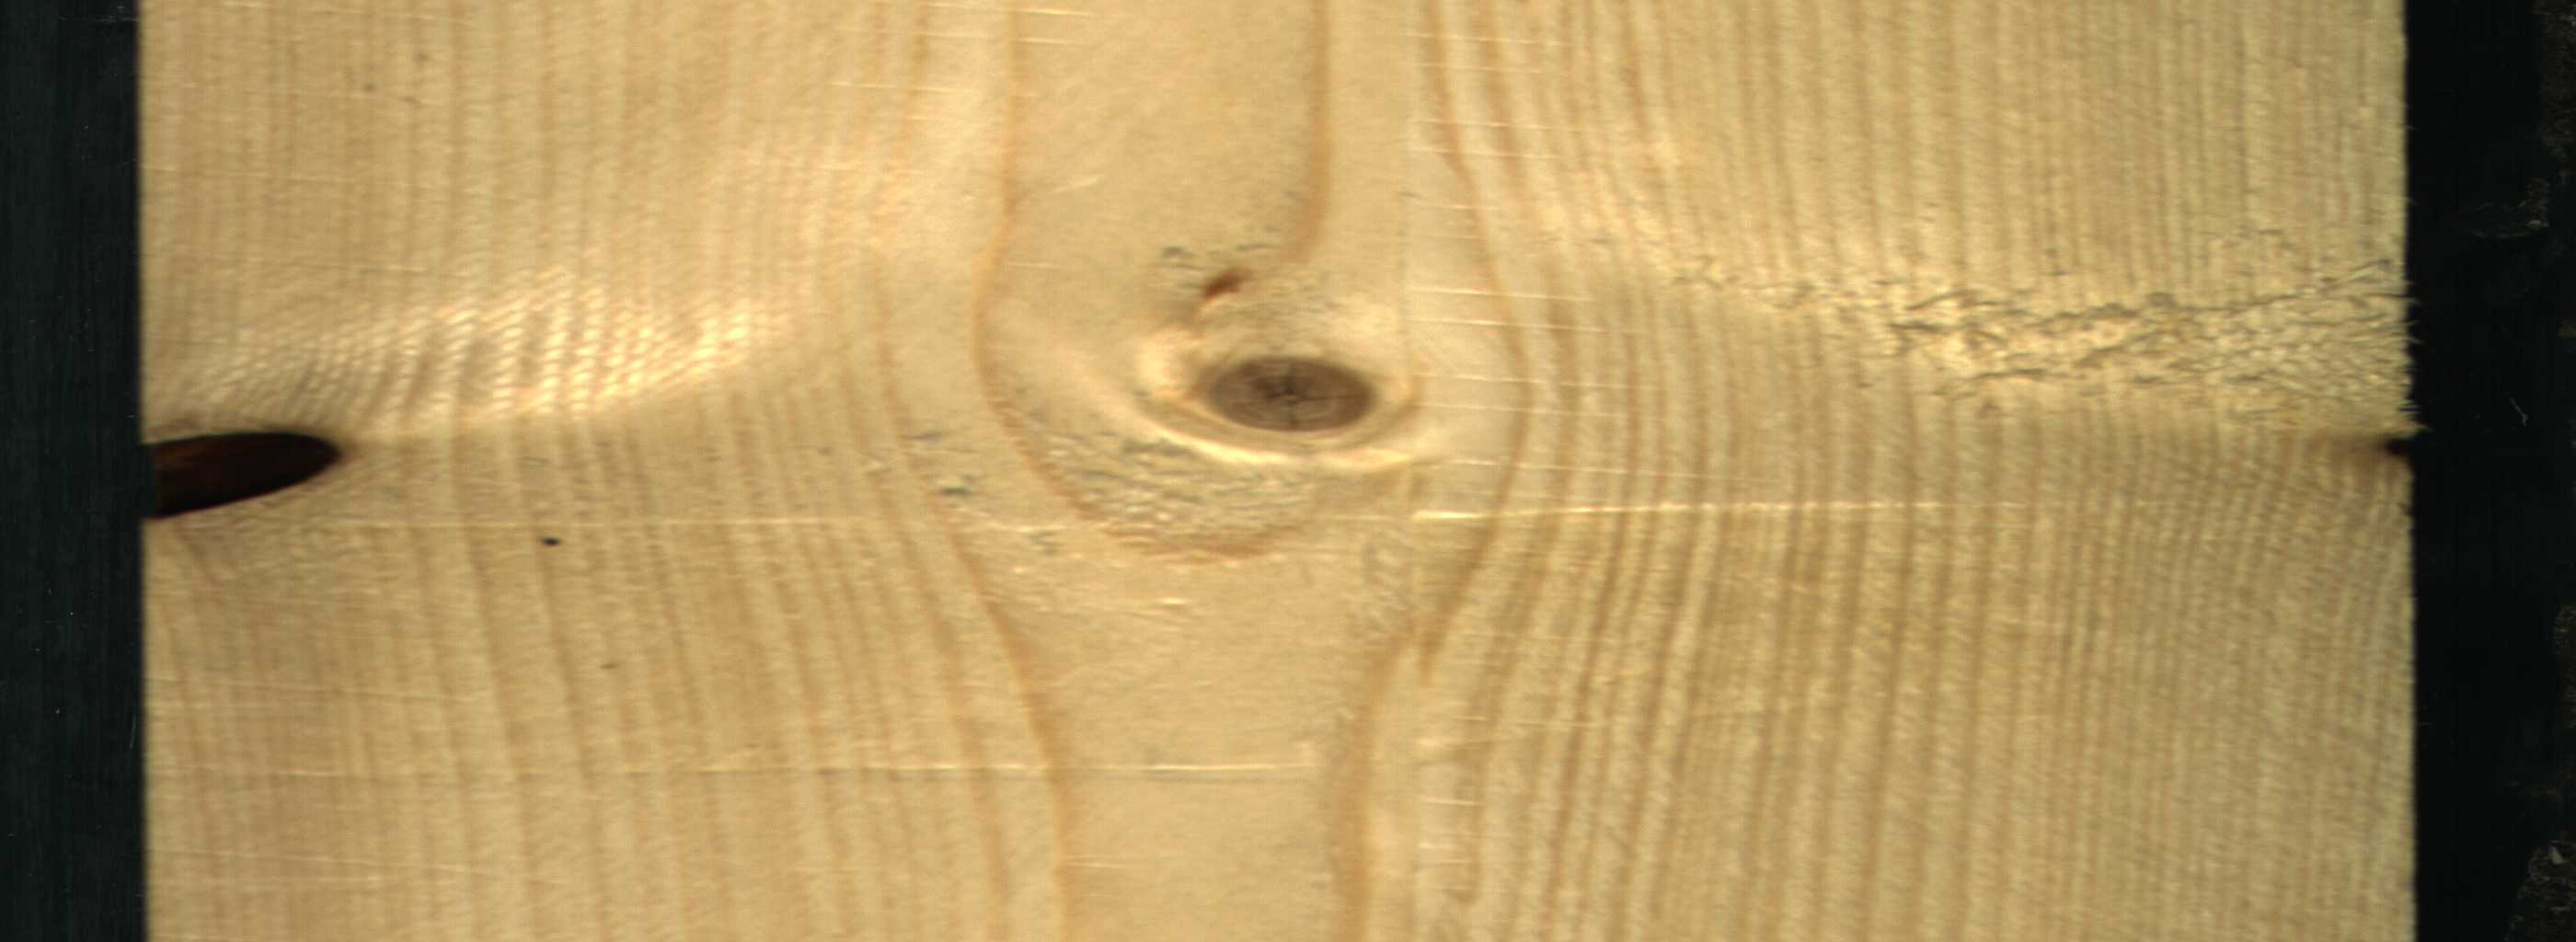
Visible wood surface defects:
Knot_missing
Live_Knot